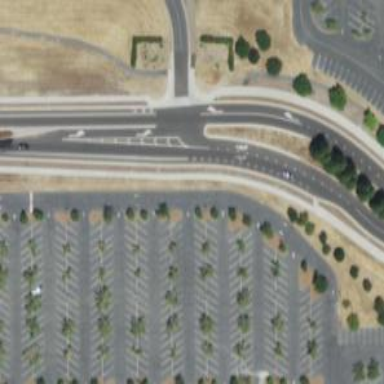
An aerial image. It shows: Tertiary link road with asphalt surface.